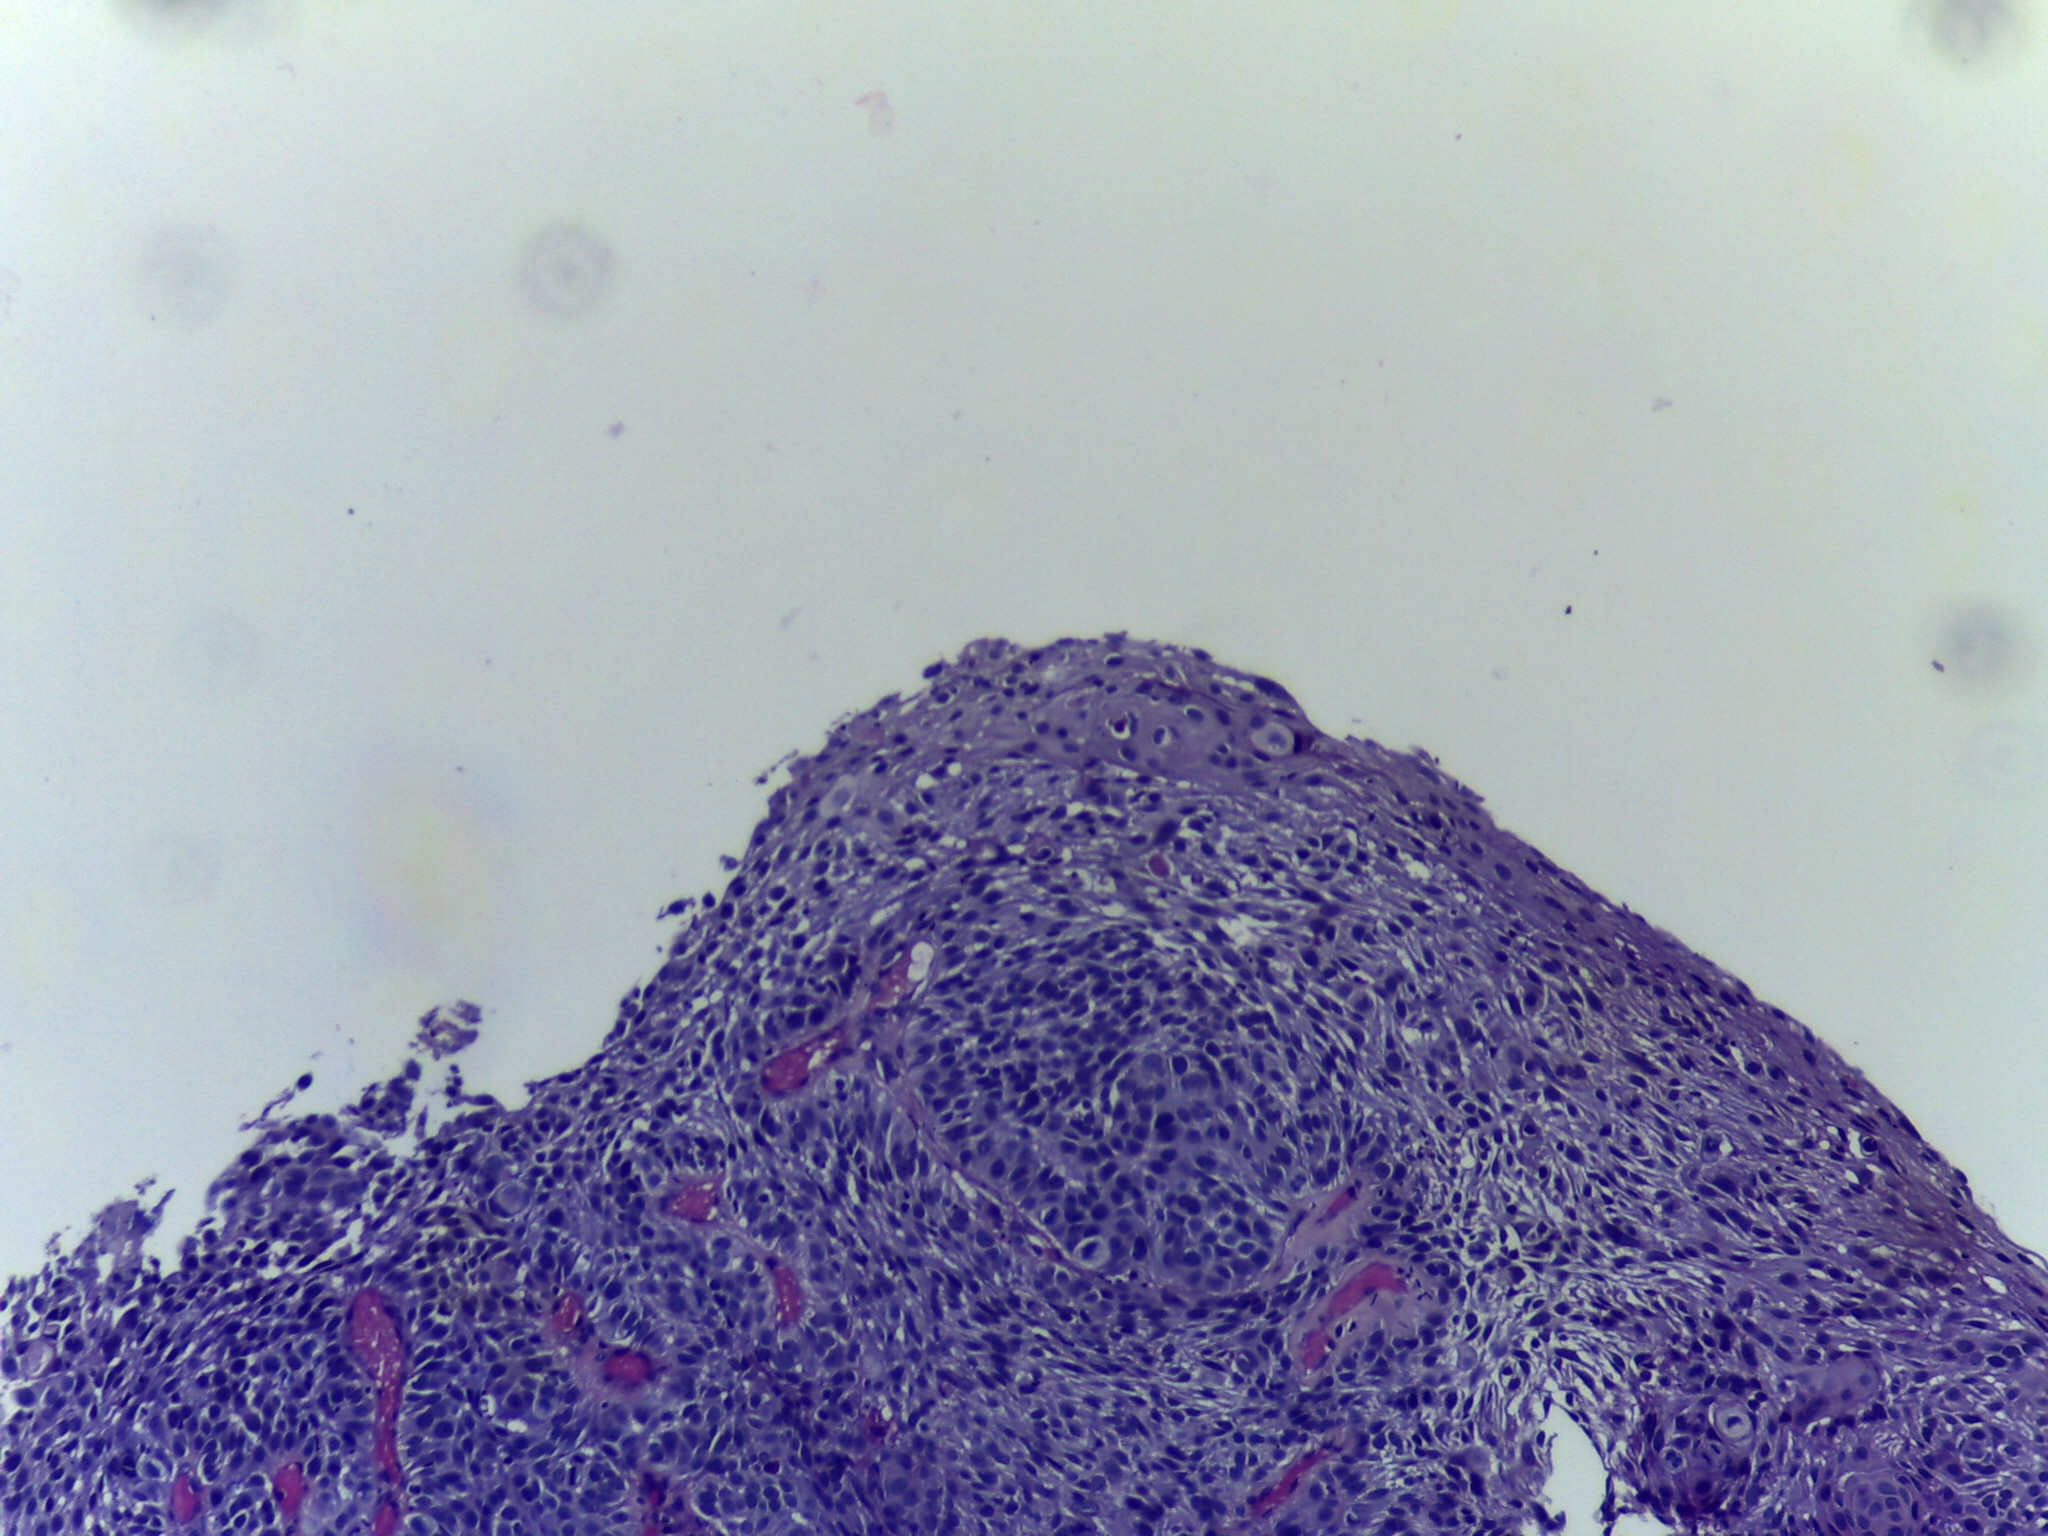
Diagnosis: OSCC